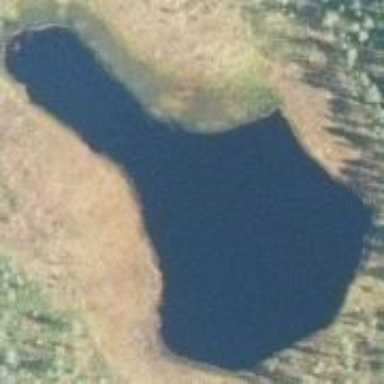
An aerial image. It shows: Serene lake.